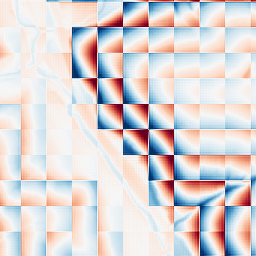
Category: wavelet
Decomposition family: wavelet_biorthogonal
Decomposition parameters: wavelet: bior1.3
level: 5
Upsampling method: fft_zeropad
Upsampling parameters: scale: 2
Upsampling scale: 2